Question: I'm trying to integrate Kendo Scheduler with CRM 2013, so far did prepare data in the way that scheduler expects. It seems to work somehow but there is a problem in displaying hours as illustrated in following image:

It shows 9:30 am event in the row of 8 AM
A similar issue has been addressed
<URL> css conflicts with kendo's css.
Anybody knows how can I fix this problem preferably supported way...
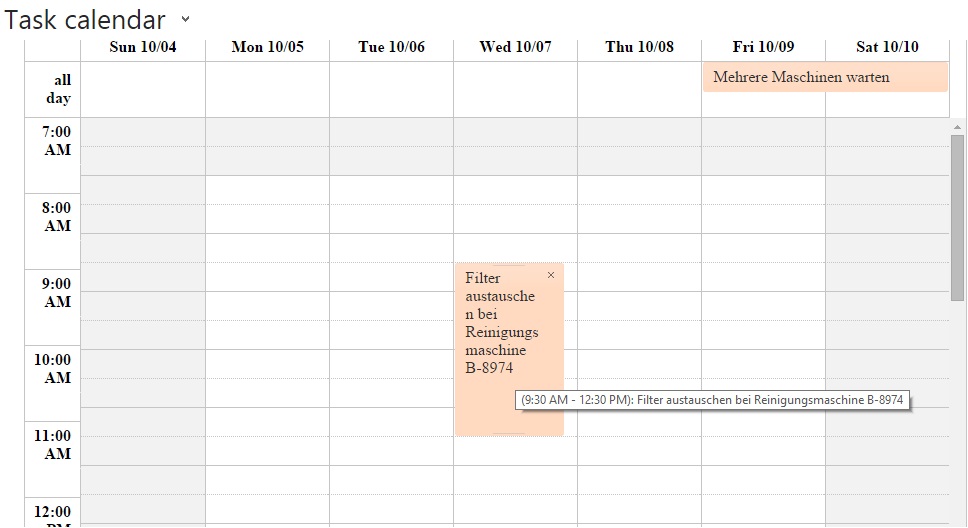
Answer: For anyone who may come across this issue, I managed this problem without any further insights into CRM 2013 style definitions for tables by simply setting following style for my webresource:
'''
<style>
table {
border-collapse: separate !important;
margin-top: 0.00em !important;}
th{overflow:hidden;border-style:solid;border-width:0 0 1px 1px;padding:.5em .6em .4em .6em;font-weight:normal;white-space:nowrap;text-overflow:ellipsis;text-align:left !important;}
</style>
'''
Hope it helps someone out there!